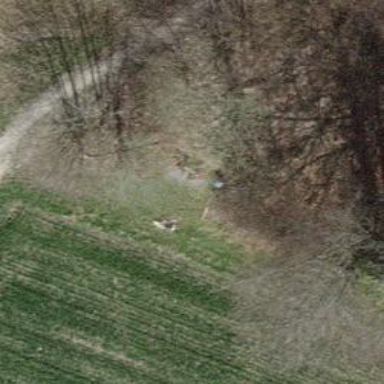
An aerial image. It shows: Brown bench.